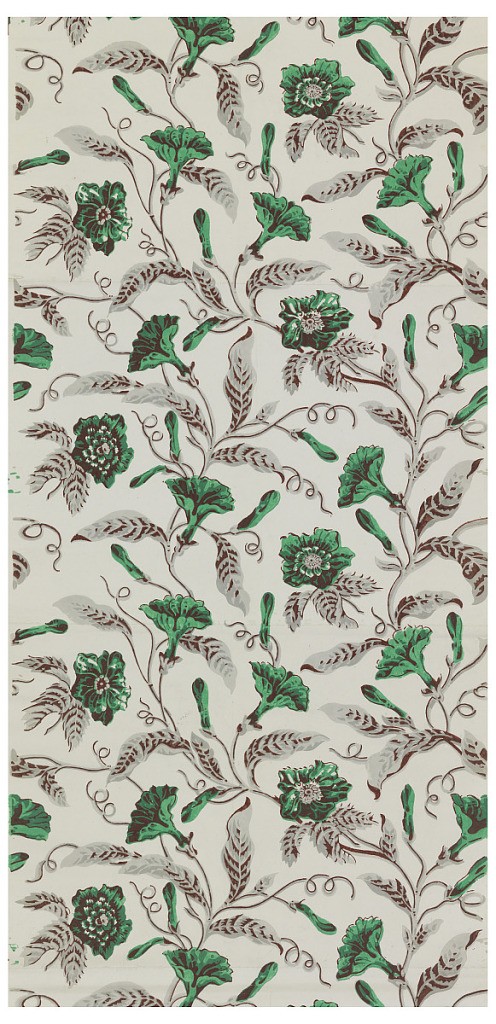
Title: Sidewall
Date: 1830–40
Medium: Block printed on joined sheets
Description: Climbing, flowering vines, printed in gray, brown and green on a gray ground.